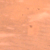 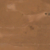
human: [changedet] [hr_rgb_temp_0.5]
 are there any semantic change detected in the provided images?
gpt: Nothing has changed in this area.